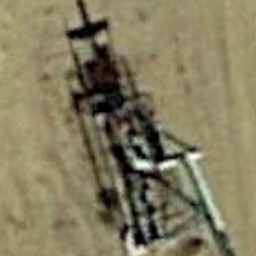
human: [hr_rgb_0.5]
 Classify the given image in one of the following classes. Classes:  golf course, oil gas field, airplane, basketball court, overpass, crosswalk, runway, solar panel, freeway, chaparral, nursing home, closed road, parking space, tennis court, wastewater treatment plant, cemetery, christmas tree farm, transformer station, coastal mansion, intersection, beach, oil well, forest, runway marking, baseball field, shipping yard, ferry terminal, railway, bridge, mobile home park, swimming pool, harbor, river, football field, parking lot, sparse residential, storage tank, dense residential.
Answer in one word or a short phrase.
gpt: oil well